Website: home-depot
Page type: review-order
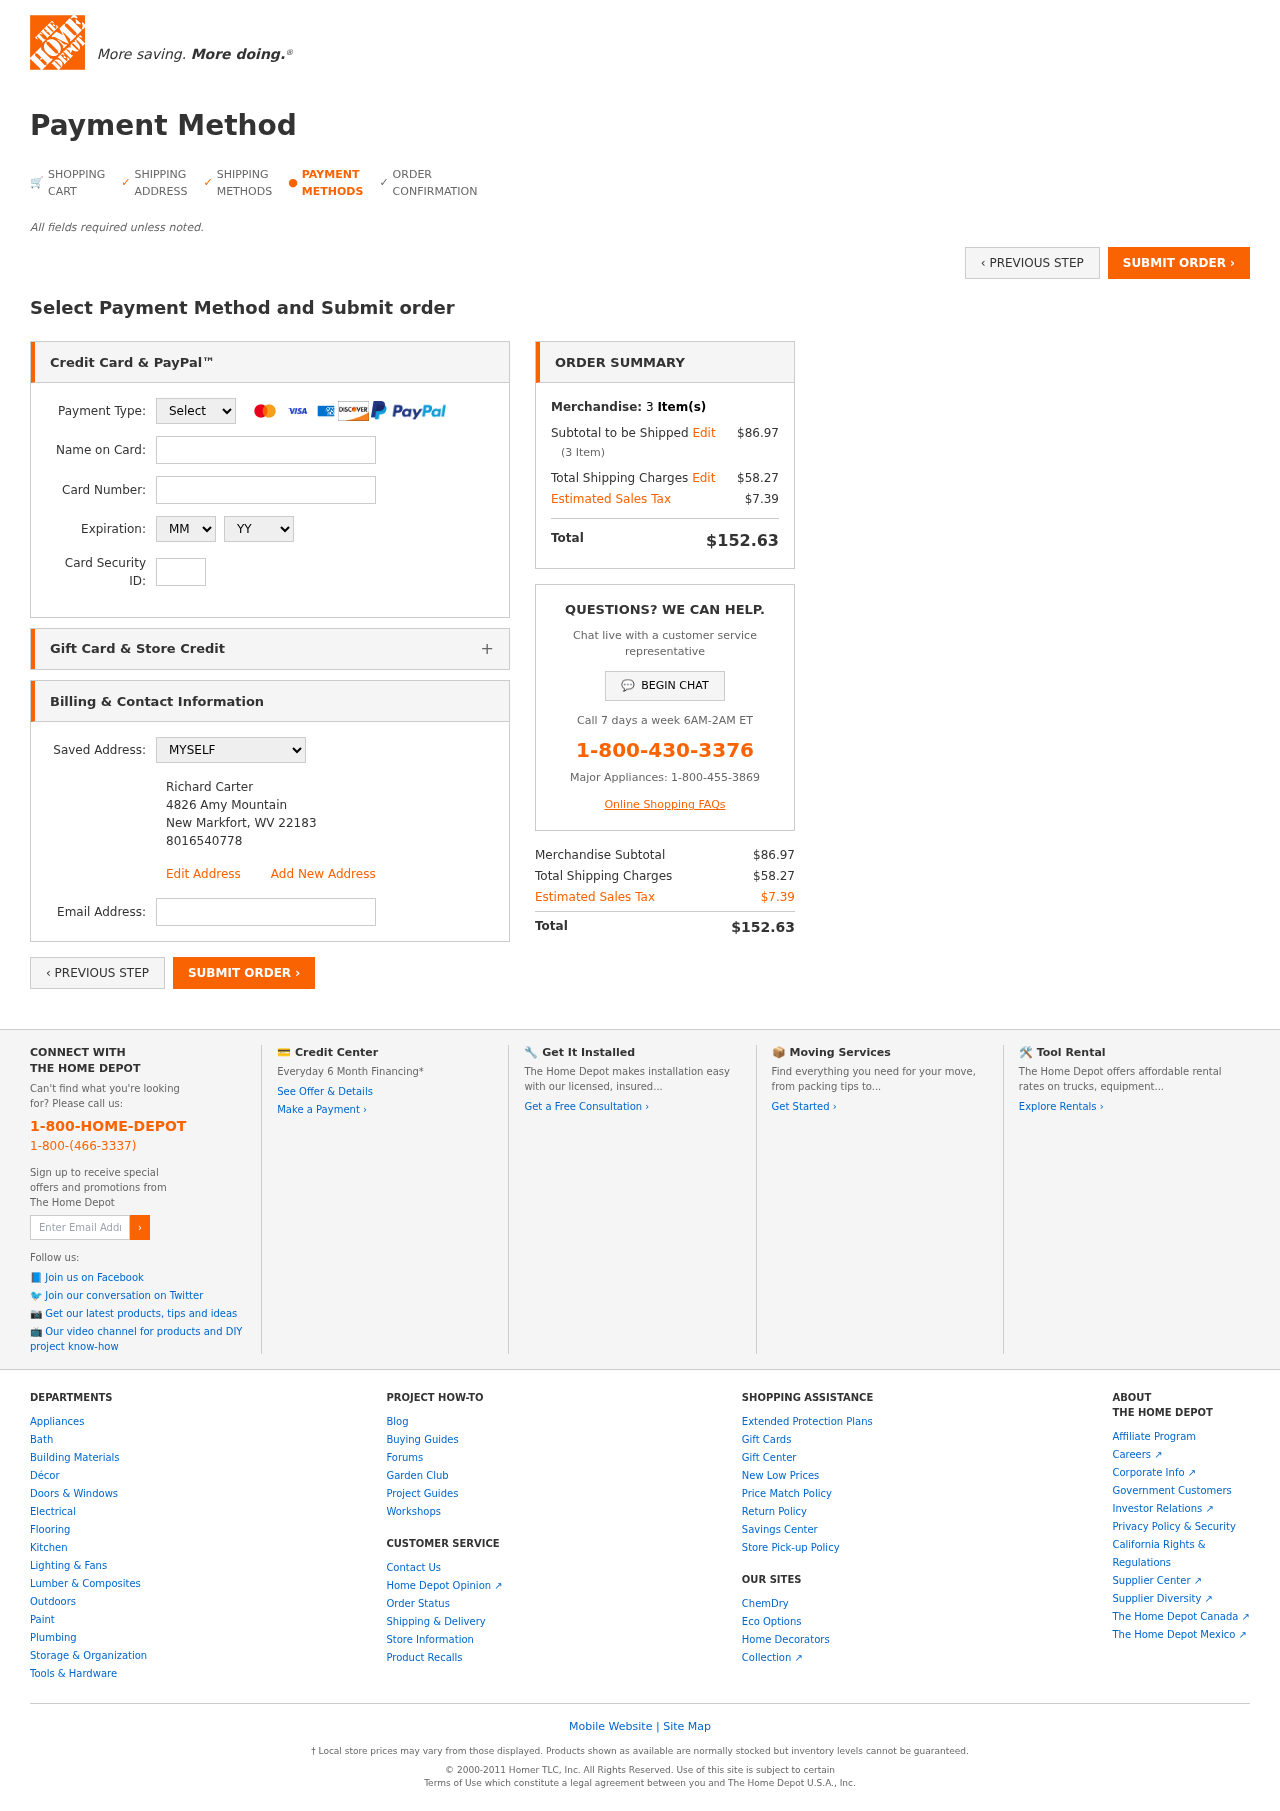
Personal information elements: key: PII_CARD_CVV
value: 448
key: PII_CARD_EXPIRY_MONTH
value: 03
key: PII_CARD_EXPIRY_YEAR
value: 30
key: PII_CARD_NUMBER
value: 6511 0721 0446 6303
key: PII_CARD_TYPE
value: Discover
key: PII_EMAIL
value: richard.carter@yahoo.com
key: PII_FULLNAME
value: Richard Carter
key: PII_FULLNAME2
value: Richard Carter
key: PII_STREET2
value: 4826 Amy Mountain
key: PII_CITY2
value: New Markfort
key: PII_STATE_ABBR2
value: WV
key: PII_POSTCODE2
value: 22183
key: PII_PHONE2
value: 8016540778
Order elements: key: ORDER_NUM_ITEMS
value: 3
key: ORDER_SUBTOTAL
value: $86.97
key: ORDER_NUM_ITEMS2
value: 3
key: ORDER_SHIPPING_COST
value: $58.27
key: ORDER_TAX
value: $7.39
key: ORDER_TOTAL
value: $152.63
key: ORDER_SUBTOTAL2
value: $86.97
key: ORDER_SHIPPING_COST2
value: $58.27
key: ORDER_TAX2
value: $7.39
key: ORDER_TOTAL2
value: $152.63